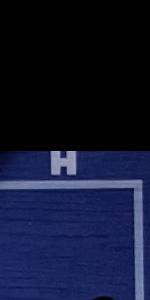
Label: Empty